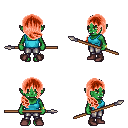
a pixel art fantasy rpg character, female body template, orc, green skin, teal pirate shirt, metal pants, red right-swept hairstyle, bracelets, maroon shoes, spear, four views (front, back, left, right), 2x2 character sprite sheet, small pixel art, hard edges, no anti-aliasing